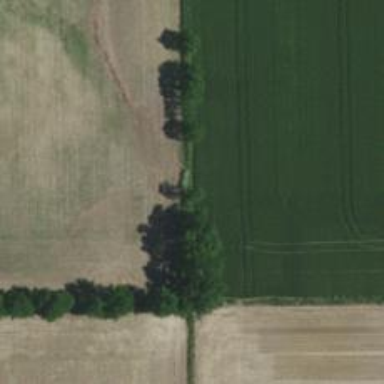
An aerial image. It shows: Row of trees in natural setting.